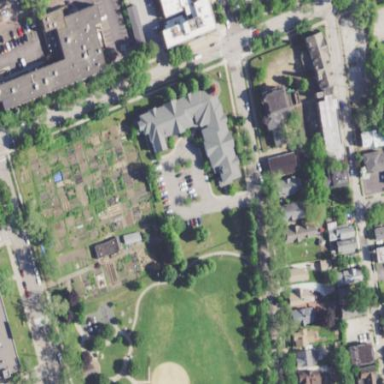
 leisure land intended for communal use."